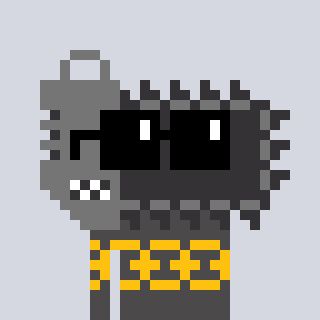
a pixel art character with square black sunglasses, a chainsaw-shaped head and a grayscale-colored body on a cool background